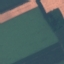
Land use / land cover class: AnnualCrop